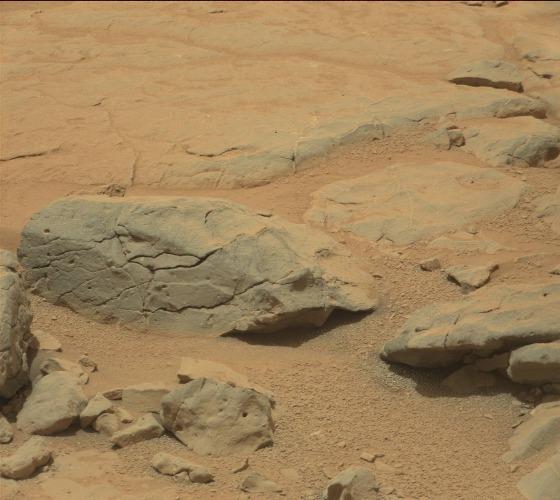
Terrain classes present: Bedrock, Gravel / Sand / Soil, Rock, Shadow